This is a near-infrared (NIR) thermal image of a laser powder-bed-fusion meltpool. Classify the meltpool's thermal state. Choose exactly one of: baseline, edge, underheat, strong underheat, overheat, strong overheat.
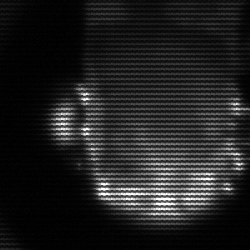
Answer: baseline